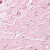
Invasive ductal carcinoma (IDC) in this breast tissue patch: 0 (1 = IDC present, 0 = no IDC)